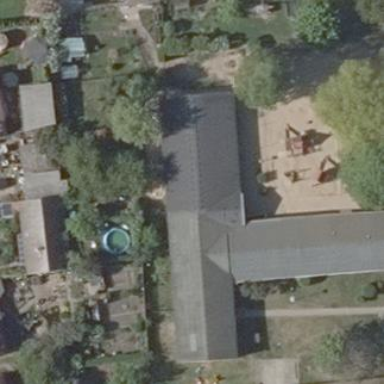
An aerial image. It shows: Kindergarten building.